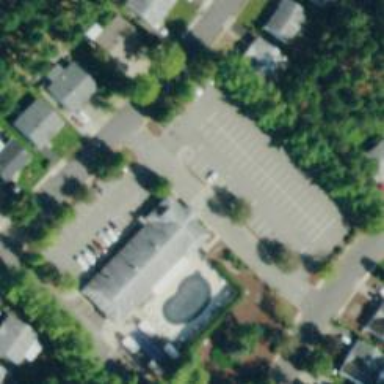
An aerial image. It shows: Community centre building.